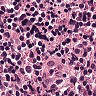
Metastatic tissue present: no